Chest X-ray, AP view. Patient: 66 years old, sex M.
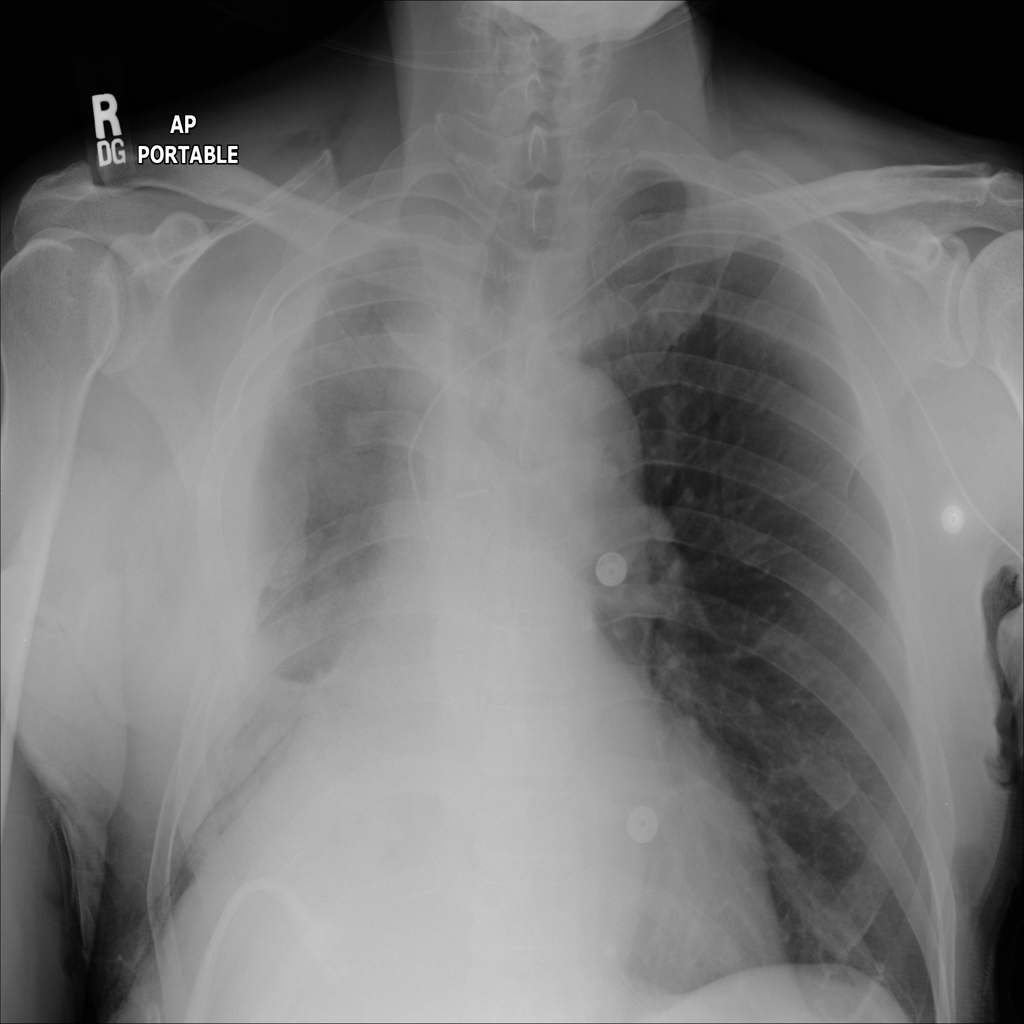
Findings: Effusion